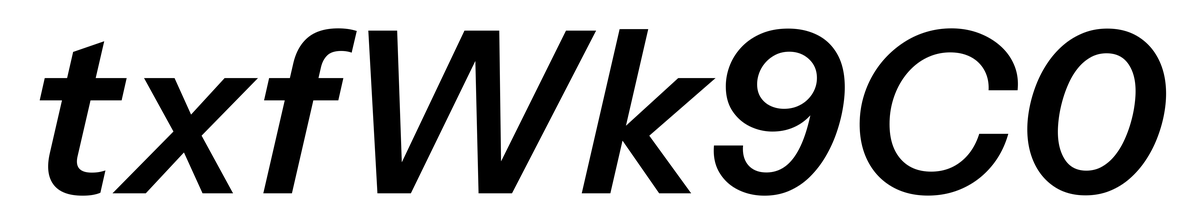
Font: InstrumentSans-Italic_SemiBold_Italic